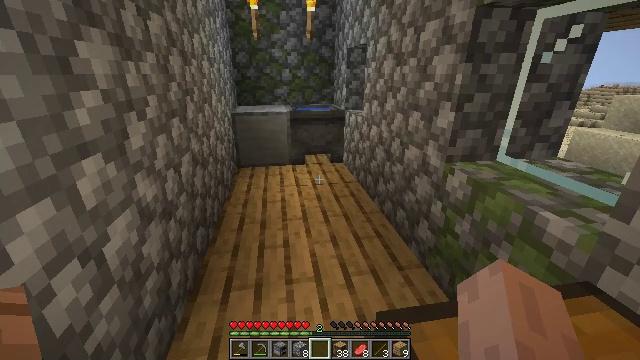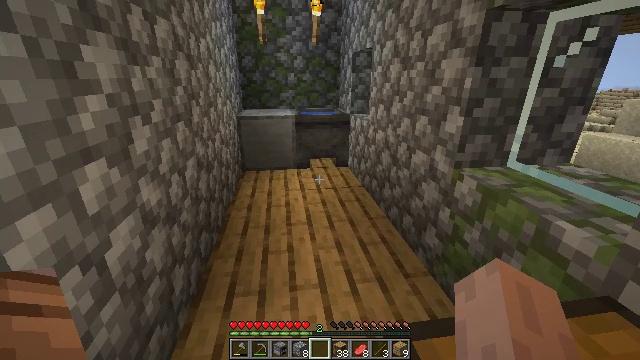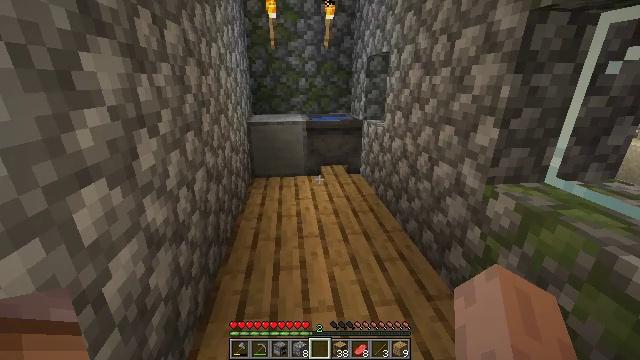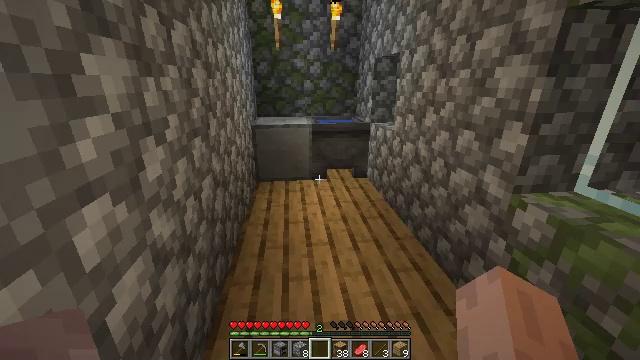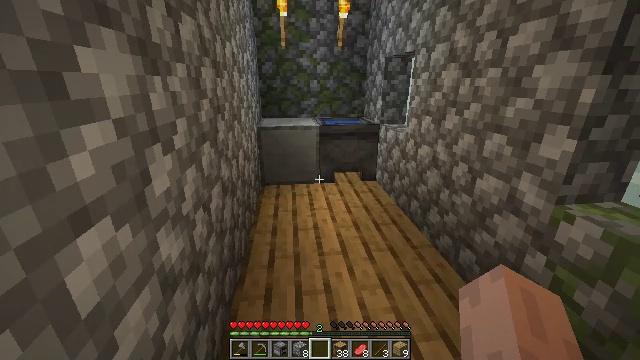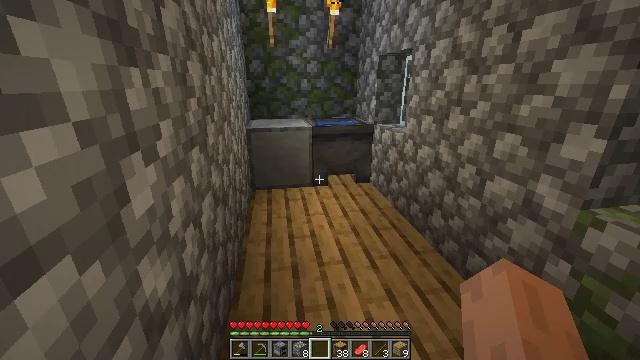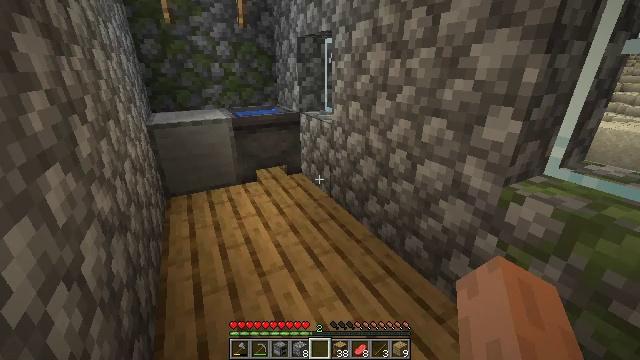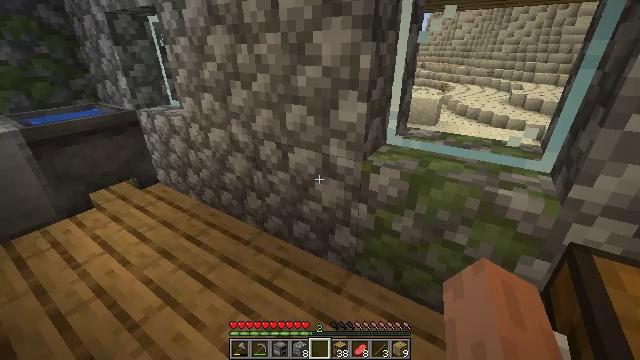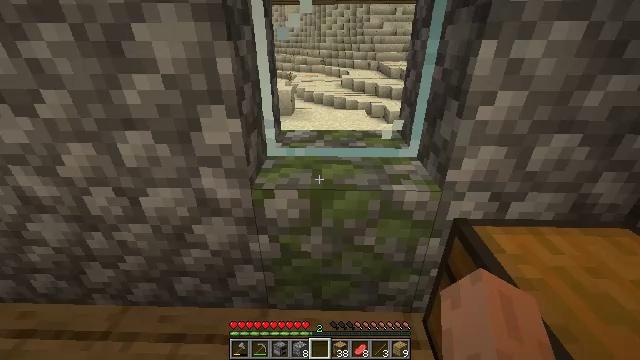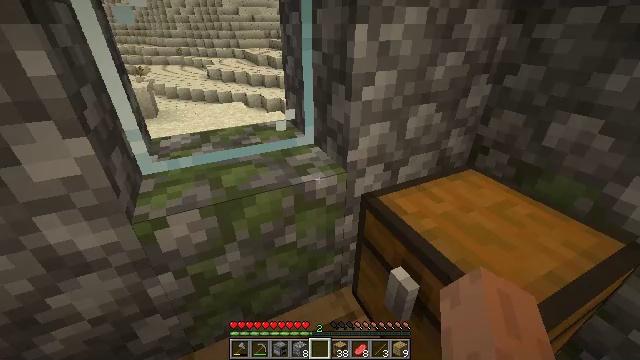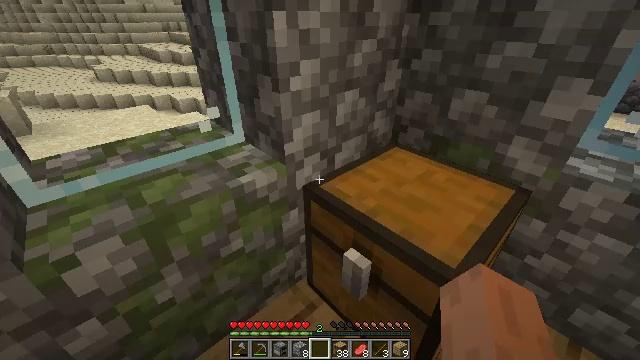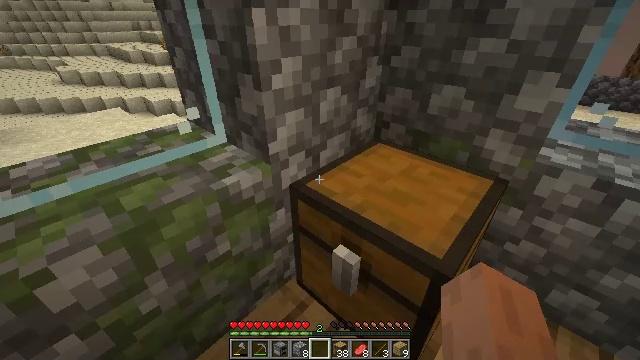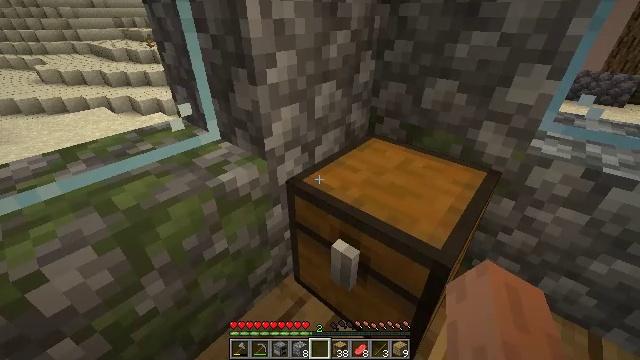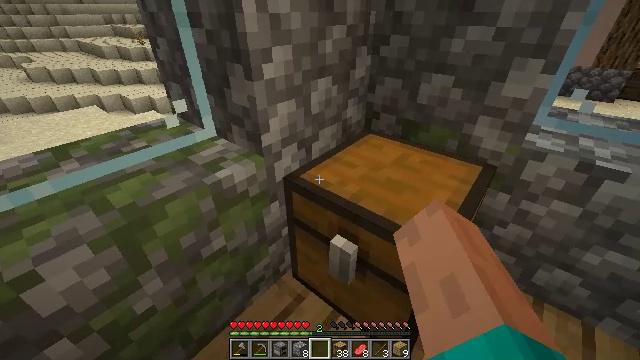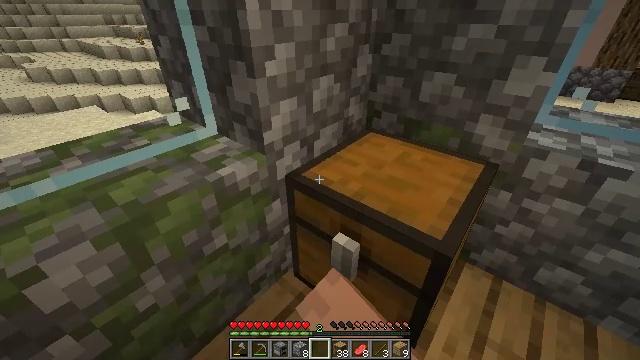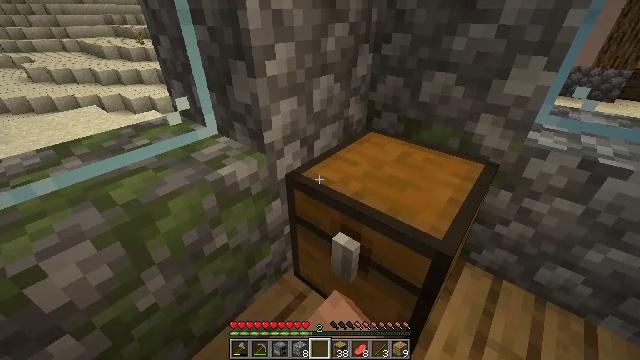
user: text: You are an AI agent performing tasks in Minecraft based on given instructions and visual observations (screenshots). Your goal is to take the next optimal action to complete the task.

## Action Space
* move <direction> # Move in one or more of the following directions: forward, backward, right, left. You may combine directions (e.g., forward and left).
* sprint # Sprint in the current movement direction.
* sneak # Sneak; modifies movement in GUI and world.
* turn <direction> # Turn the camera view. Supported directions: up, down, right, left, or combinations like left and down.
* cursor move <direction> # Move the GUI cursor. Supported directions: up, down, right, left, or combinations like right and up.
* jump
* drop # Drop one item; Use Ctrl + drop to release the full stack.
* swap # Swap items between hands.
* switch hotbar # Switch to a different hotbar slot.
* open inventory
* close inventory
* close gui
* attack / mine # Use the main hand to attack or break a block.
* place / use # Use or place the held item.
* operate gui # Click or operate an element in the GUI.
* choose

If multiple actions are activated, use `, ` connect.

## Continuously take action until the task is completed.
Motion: motion action
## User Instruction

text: Attack the chest to pick it up.
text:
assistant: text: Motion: move forward, turn left
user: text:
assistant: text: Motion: move forward and move left, turn left
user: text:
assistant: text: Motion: move forward and move left
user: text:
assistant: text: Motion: move forward and move left
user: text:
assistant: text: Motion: move forward and move left, turn right
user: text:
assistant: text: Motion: move forward, turn right and down
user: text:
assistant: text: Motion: move forward, turn right and down
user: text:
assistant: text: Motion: move forward, turn right and down
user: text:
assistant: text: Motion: turn right and down
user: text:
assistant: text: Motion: turn right and down
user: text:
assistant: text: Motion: turn right
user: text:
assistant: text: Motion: turn right, use / place
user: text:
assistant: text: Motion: turn right, use / place
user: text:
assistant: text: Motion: use / place
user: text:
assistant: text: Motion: no_op
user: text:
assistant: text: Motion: no_op
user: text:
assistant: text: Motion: cursor move right, open gui
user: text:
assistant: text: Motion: cursor move left
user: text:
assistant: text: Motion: no_op
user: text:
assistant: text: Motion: no_op
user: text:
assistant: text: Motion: no_op
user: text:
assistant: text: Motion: no_op
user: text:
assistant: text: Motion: no_op
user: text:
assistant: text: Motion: no_op
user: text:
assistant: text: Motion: cursor move right and up
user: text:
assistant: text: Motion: sneak, cursor move right and up
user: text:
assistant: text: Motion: sneak, cursor move up
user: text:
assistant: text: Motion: sneak, cursor move up
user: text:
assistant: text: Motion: sneak
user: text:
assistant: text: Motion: sneak